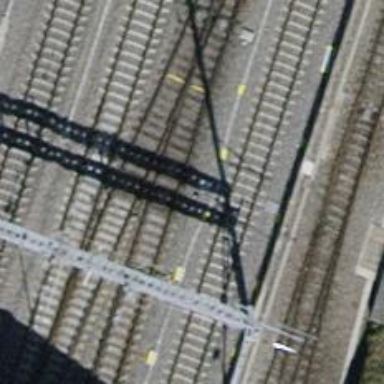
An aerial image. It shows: Single-track railway with electrified contact lines.